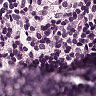
Metastatic tissue present: no